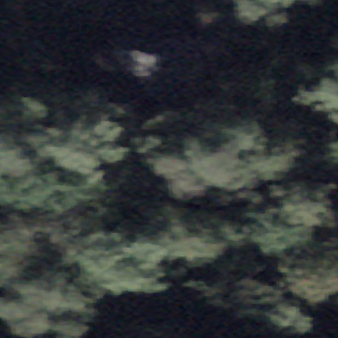
Label: bouldering_area